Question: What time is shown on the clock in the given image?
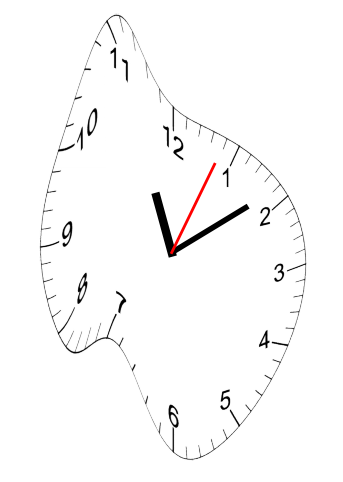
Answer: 11:09:04